Field crop: tomato
Growth stage: 1
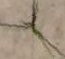
Species: cyperus